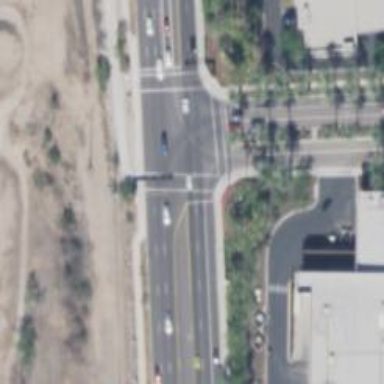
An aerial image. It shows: Solid stop line on the road.